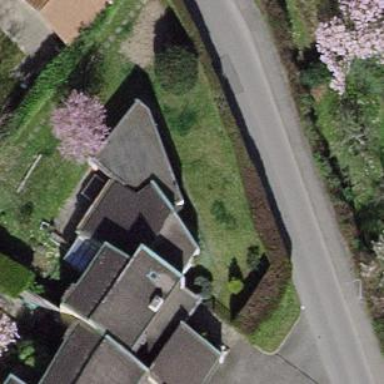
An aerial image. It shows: Garden enclosed by fence.